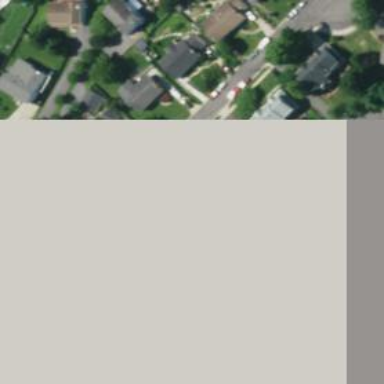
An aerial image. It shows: Neighborhood.